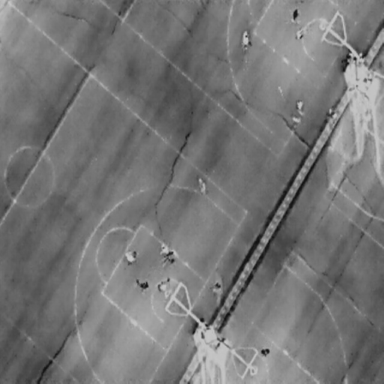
There are 11 People in the infrared image.